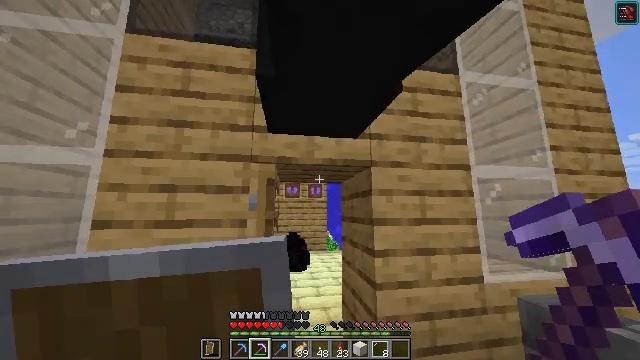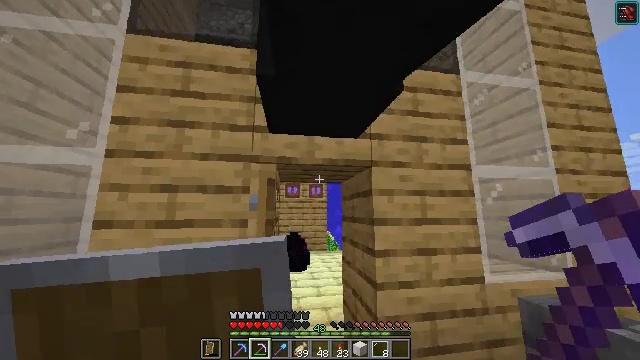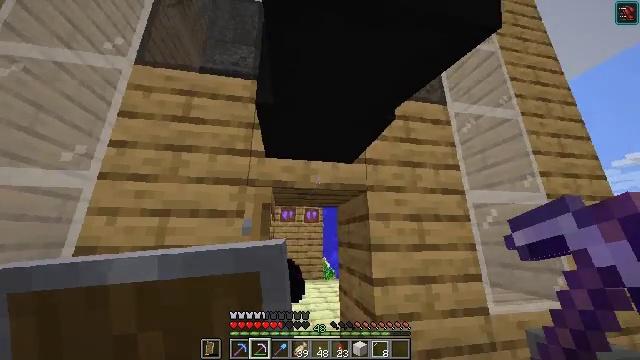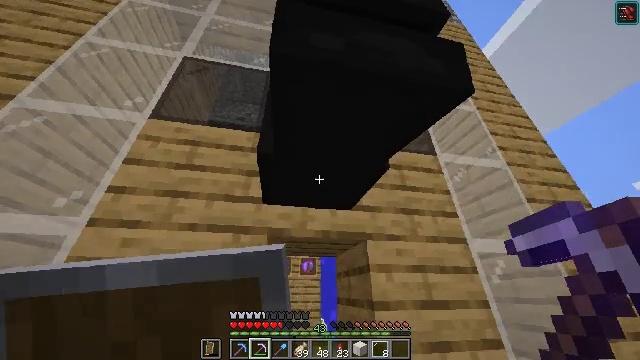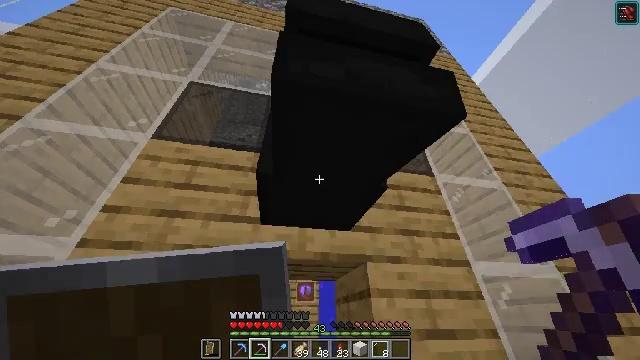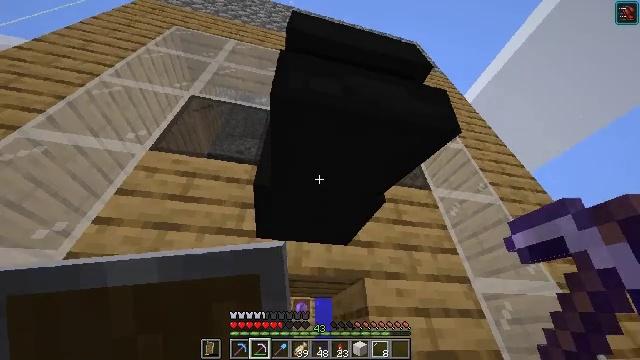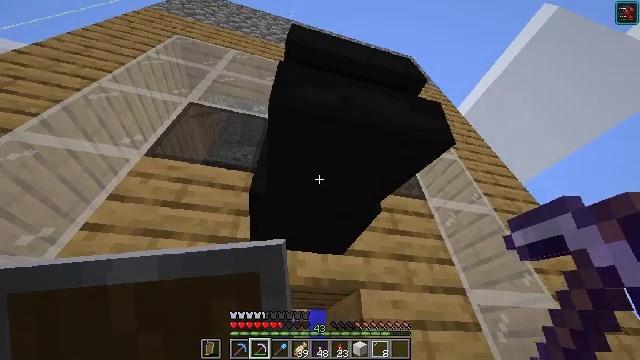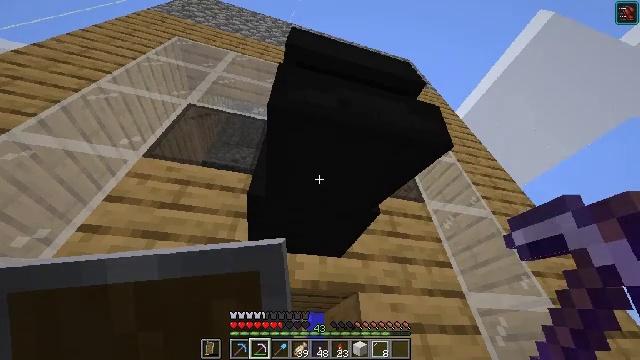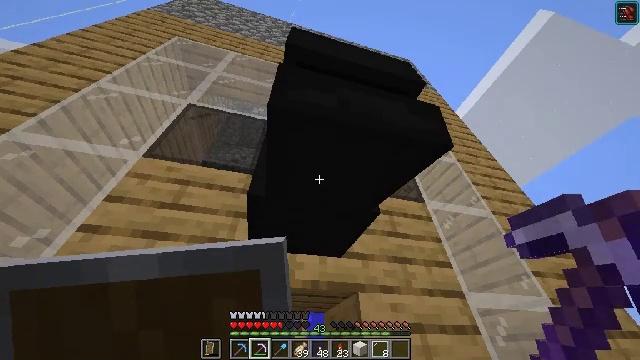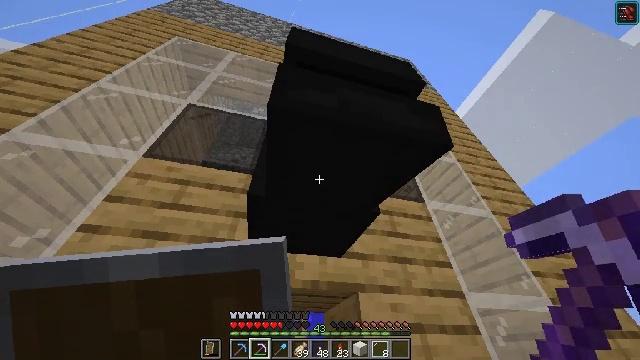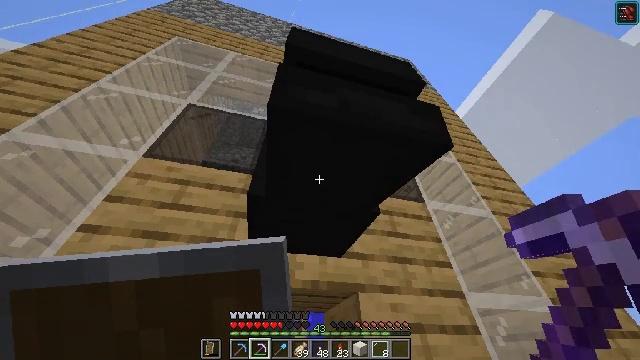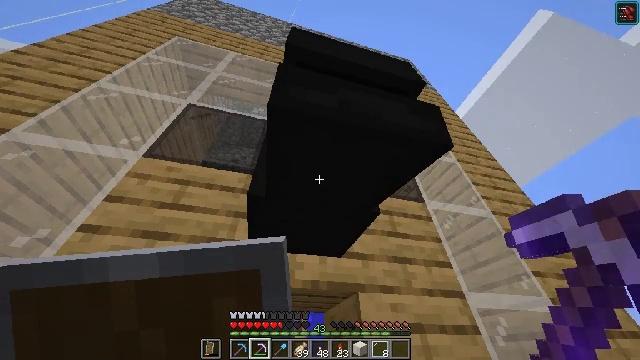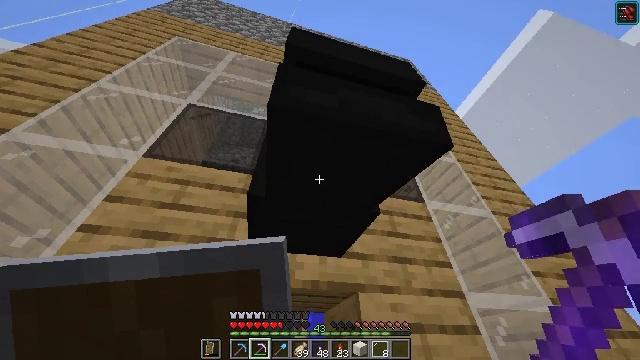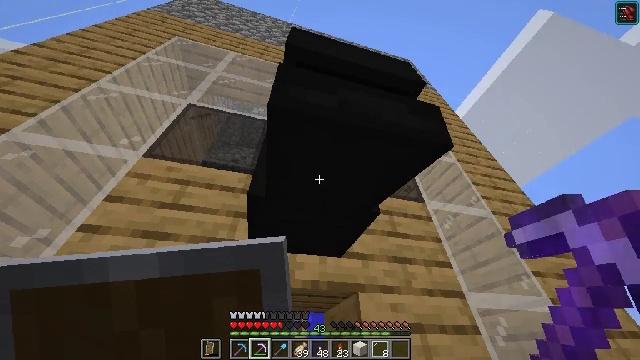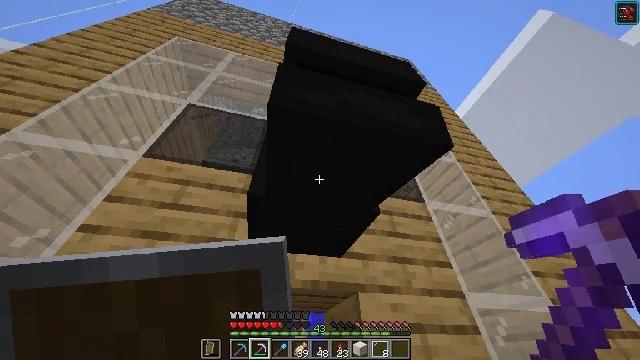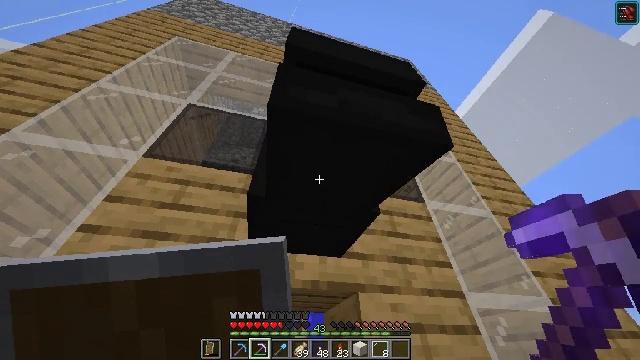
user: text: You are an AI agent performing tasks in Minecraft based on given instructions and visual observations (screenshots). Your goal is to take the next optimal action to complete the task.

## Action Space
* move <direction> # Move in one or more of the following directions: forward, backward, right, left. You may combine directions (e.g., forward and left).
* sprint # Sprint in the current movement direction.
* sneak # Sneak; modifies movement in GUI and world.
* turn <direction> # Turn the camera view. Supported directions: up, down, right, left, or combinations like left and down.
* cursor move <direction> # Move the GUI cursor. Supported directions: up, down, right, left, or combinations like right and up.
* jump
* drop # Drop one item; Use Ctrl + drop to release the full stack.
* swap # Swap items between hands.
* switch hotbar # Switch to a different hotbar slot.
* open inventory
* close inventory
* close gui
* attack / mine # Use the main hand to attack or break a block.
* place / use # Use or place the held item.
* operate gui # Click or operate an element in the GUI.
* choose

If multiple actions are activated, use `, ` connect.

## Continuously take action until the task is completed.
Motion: motion action
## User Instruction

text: Collect the dragon head from its wall placement.
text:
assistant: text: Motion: no_op
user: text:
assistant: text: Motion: turn right and up
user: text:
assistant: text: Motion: turn up
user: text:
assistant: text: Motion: turn up
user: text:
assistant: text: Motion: turn up
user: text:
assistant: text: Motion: turn right and up
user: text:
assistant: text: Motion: no_op
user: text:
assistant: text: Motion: no_op
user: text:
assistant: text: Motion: no_op
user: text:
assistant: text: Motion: no_op
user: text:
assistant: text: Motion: no_op
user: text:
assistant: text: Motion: no_op
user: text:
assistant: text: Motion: no_op
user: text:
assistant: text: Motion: no_op
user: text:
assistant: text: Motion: no_op
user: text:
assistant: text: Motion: no_op
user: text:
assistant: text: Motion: no_op
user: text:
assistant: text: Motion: no_op
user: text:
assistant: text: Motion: no_op
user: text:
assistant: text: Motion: no_op
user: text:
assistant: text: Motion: no_op
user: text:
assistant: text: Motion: no_op
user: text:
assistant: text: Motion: no_op
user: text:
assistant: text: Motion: no_op
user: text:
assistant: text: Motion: no_op
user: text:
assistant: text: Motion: no_op
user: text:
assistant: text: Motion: no_op
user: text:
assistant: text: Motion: no_op
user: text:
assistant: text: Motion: attack / mine
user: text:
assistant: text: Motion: attack / mine